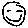
Label: smiley face